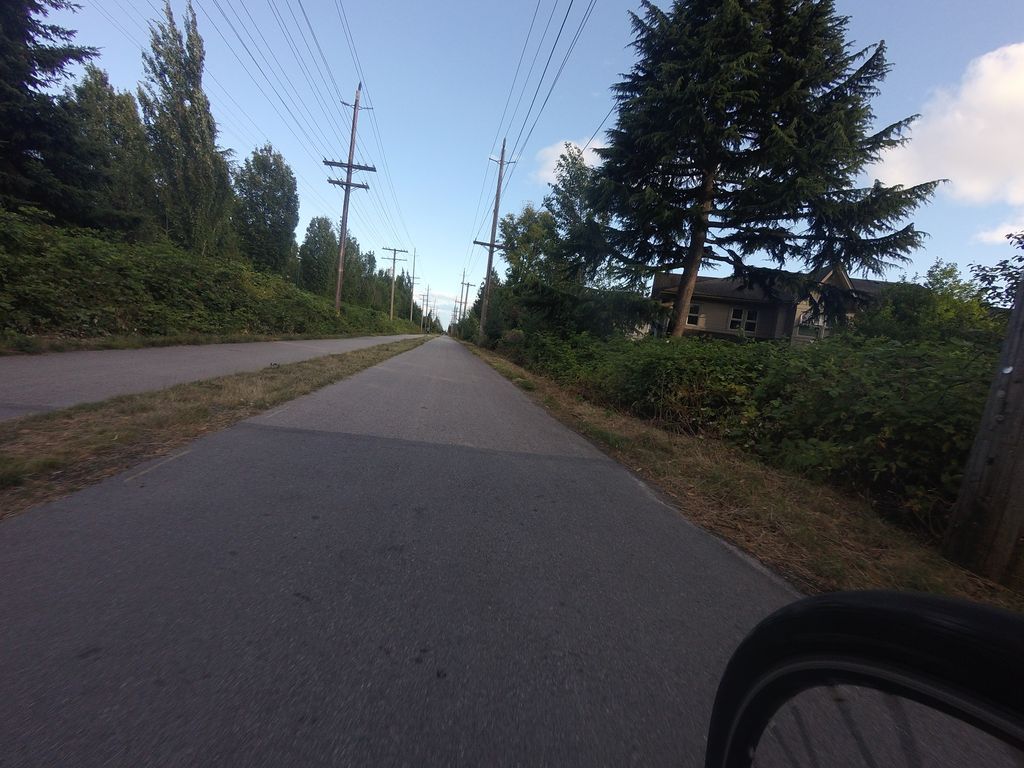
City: vancouver